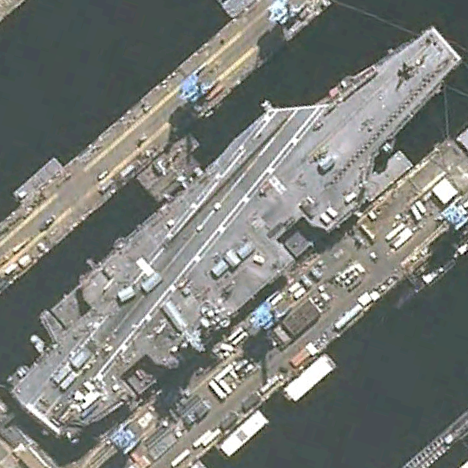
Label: aircraft_carrier